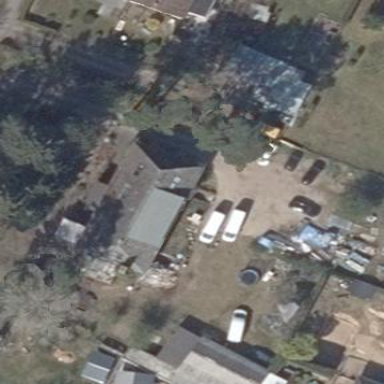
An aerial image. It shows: Detached building.